Question: I'm trying to build a website using react.js, I have built a few with no issues now I'm seeing this error regardless of making dedicated project folders.
I've uninstalled and reinstalled in the global and local folders, none of it seems to work properly
[]
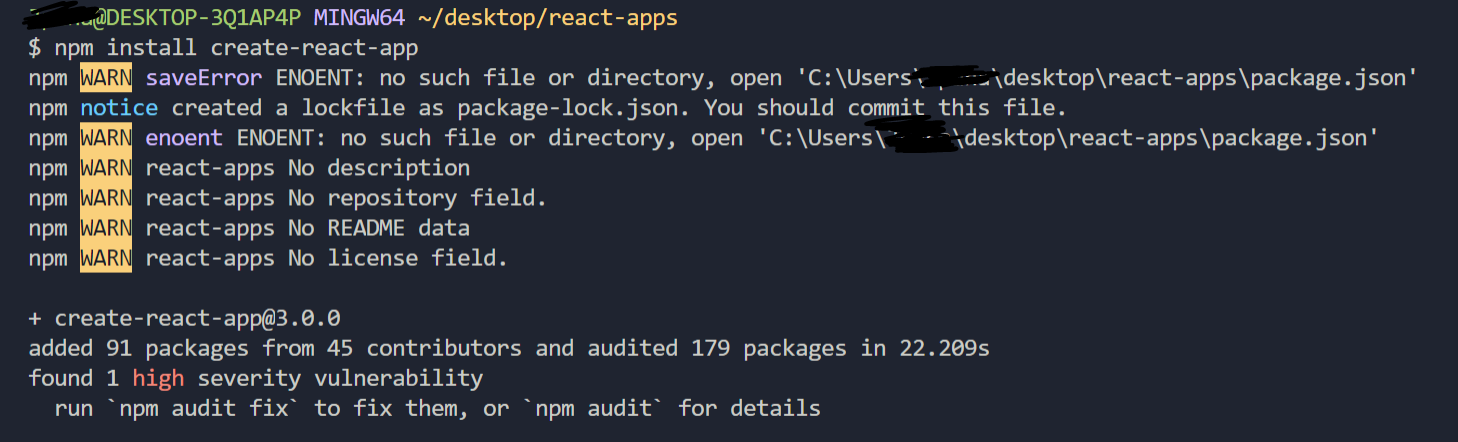
Answer: To install 'create-react-app' globally you need to use the '-g' option:
'''
npm install -g create-react-app
'''
Otherwise it will be installed locally inside the current working directory.
If you are using an npm version > 5.1 you can also use the command:
'''
npx create-react-app my-app
'''
which will install 'create-react-app' automatically if not already installed.